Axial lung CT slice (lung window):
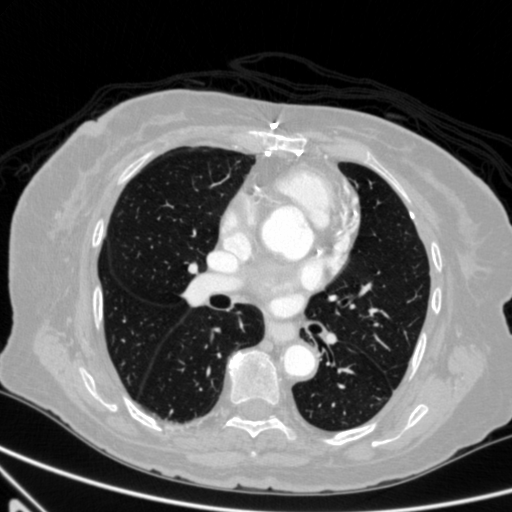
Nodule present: no